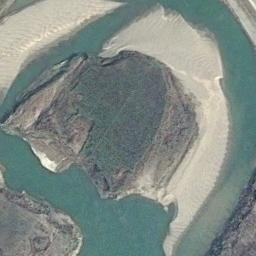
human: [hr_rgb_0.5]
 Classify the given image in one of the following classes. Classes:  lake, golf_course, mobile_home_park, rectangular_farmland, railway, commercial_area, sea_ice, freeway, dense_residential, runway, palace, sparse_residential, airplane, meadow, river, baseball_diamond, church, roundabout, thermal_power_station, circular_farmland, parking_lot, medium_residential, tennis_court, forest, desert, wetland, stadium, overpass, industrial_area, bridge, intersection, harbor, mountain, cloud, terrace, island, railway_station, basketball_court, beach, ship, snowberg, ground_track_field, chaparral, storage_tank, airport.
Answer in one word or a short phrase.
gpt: island